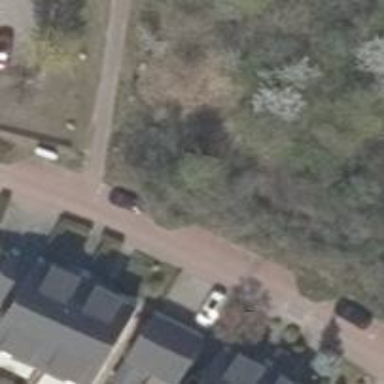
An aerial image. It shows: Traffic calming feature called choker.